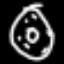
Label: donut